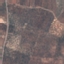
Land use / land cover: PermanentCrop